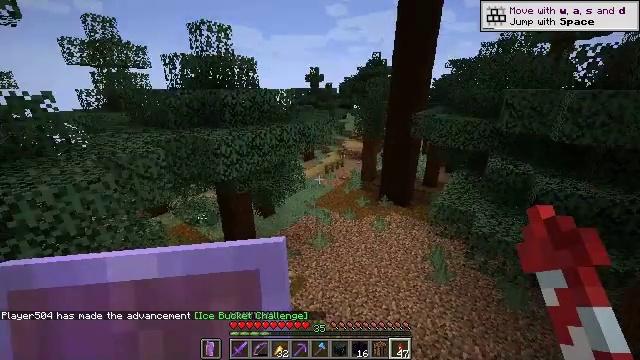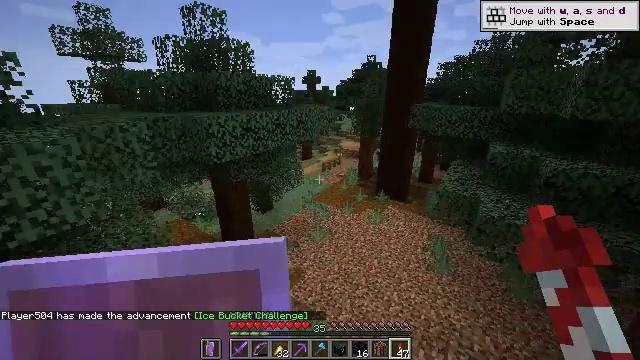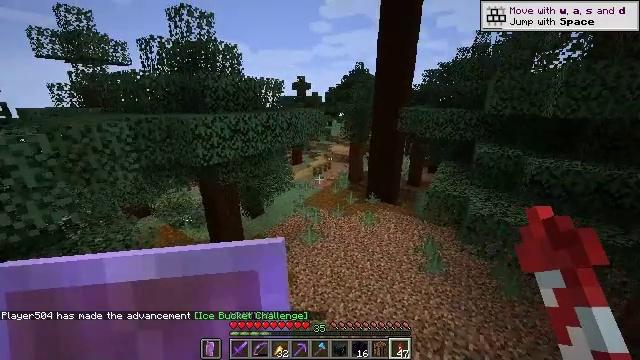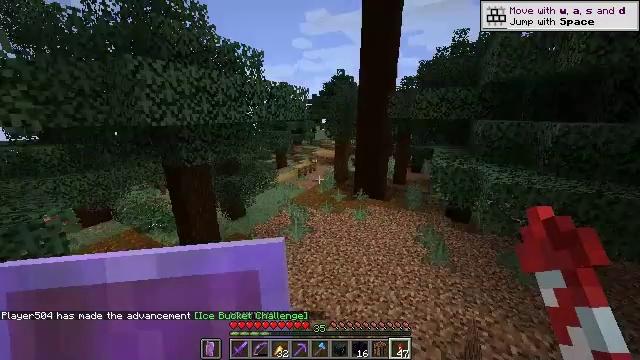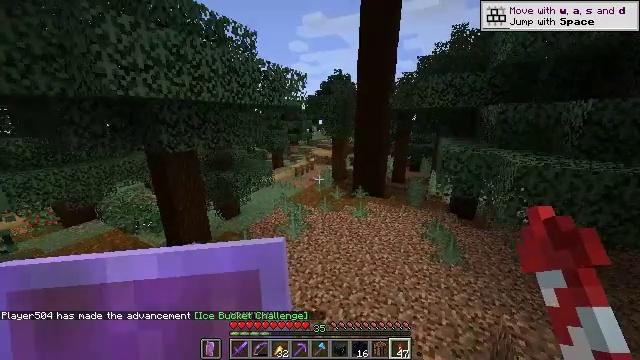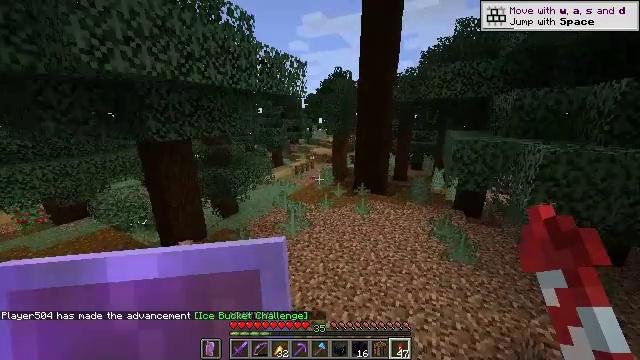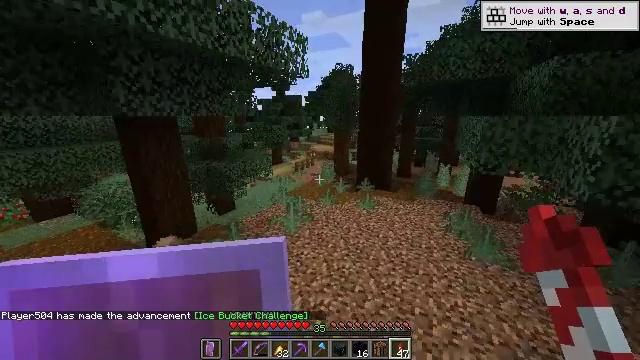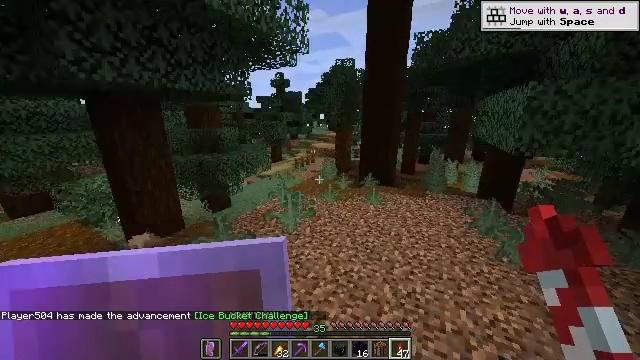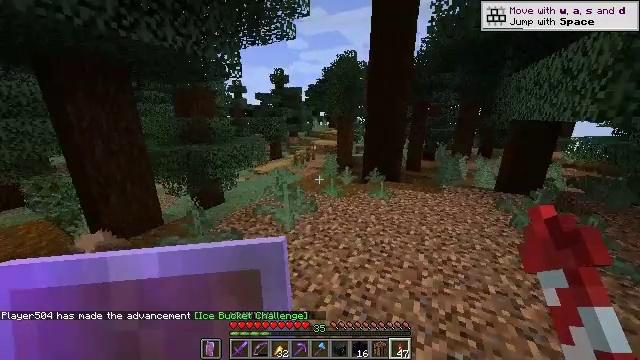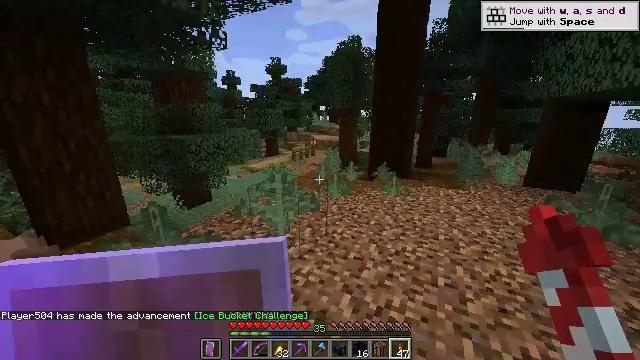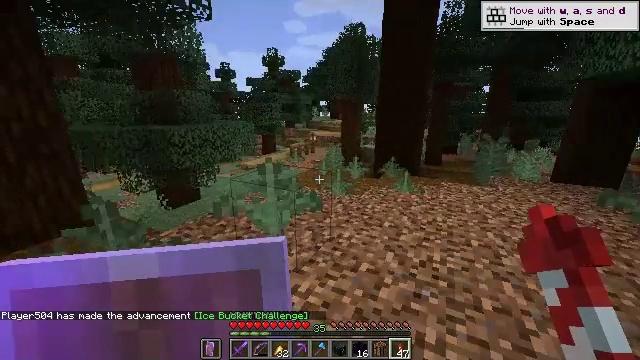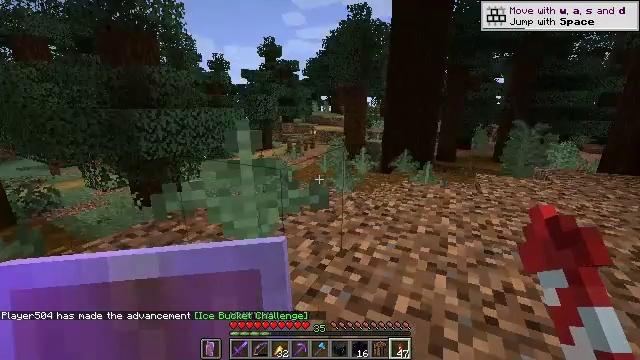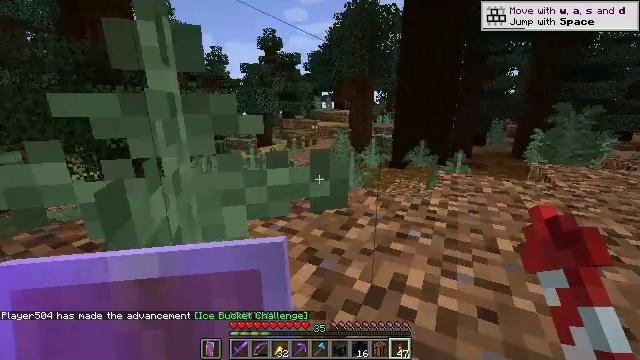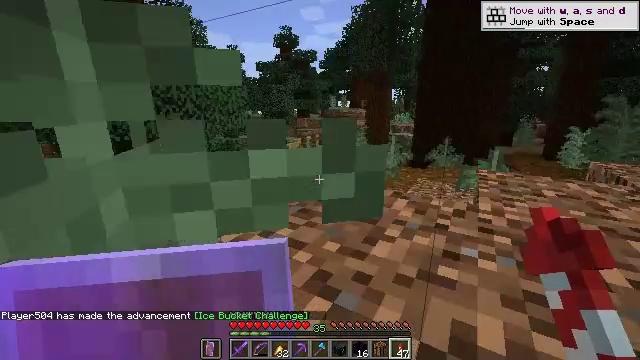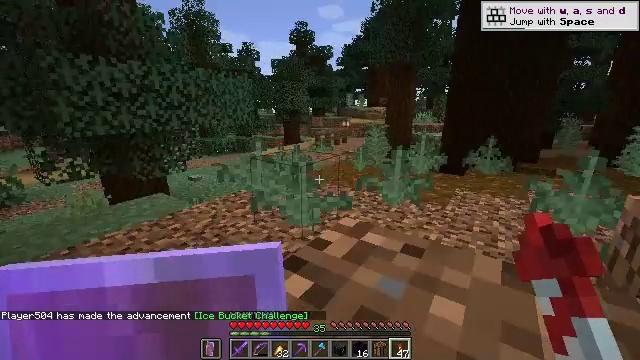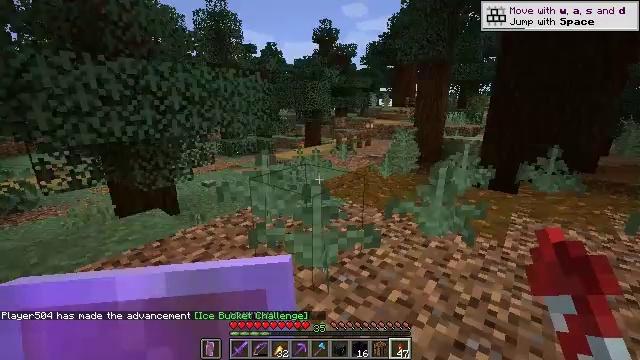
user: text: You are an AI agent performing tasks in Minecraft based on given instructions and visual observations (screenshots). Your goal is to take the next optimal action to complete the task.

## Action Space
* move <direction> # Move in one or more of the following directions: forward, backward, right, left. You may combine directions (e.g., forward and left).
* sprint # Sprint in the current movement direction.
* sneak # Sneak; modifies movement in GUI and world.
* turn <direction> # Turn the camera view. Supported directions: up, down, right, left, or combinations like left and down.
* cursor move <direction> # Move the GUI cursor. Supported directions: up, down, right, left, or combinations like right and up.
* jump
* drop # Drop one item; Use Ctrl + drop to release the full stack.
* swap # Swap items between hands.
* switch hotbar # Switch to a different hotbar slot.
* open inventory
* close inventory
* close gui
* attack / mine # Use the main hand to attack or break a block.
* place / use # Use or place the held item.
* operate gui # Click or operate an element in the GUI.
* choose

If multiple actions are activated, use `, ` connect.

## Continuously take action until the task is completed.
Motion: motion action
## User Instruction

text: Create a light gray carpet in the crafting table.
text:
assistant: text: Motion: move forward, sprint, attack / mine, jump
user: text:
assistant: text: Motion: move forward, sprint, turn right and up, attack / mine, jump
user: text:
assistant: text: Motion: move forward, sprint, turn right and up, attack / mine
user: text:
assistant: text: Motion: move forward, sprint, attack / mine
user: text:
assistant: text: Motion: move forward, sprint, attack / mine
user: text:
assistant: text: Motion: move forward, sprint, attack / mine
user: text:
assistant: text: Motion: move forward, sprint, attack / mine
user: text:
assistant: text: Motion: attack / mine
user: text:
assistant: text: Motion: attack / mine
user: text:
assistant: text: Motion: attack / mine
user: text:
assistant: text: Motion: attack / mine
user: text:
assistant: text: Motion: attack / mine
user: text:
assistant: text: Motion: turn left, attack / mine
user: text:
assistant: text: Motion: turn left, attack / mine
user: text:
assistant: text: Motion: turn left, attack / mine
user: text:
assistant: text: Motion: turn left, attack / mine
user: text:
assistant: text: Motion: turn left, attack / mine
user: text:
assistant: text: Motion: turn left, attack / mine
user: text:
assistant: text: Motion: turn left and down, attack / mine
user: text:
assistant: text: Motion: turn left and down, attack / mine
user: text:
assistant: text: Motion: attack / mine
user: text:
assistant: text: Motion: attack / mine
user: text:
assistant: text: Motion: attack / mine
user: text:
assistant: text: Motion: attack / mine
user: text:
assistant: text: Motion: attack / mine
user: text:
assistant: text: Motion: attack / mine
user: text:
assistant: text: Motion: attack / mine
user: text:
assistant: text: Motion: move forward, attack / mine
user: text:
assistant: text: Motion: move forward, attack / mine
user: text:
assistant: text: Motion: move forward, attack / mine